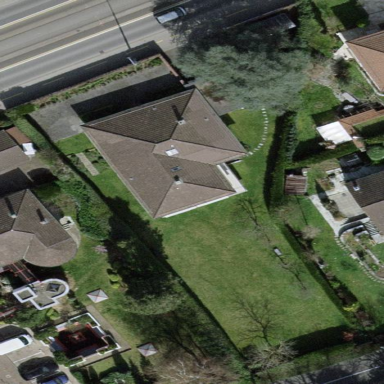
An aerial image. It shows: Garden surrounded by fence.